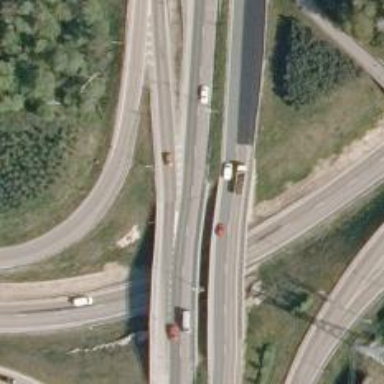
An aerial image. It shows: Asphalt road classified as trunk highway.